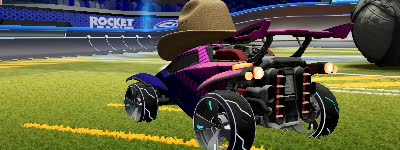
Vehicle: octane